Aerial crown-view tile of a tropical tree (Barro Colorado Island, Panama), acquired 20250217:
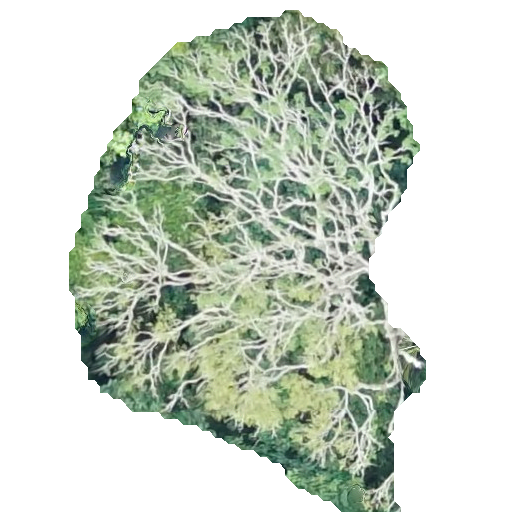
Species: Jacaranda copaia
GBIF accepted scientific name: Jacaranda copaia
Crown area: 184.362 m²